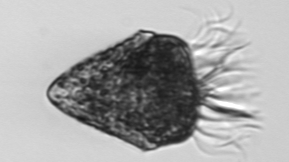
Label: Strombidium_morphotype2